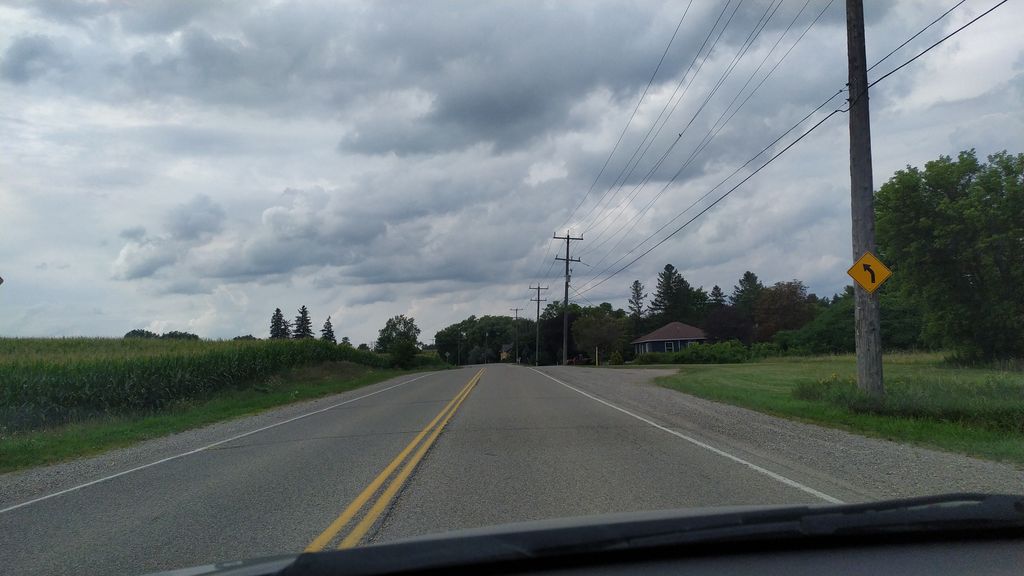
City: kitchener-waterloo